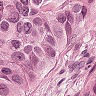
Metastatic tissue present: yes